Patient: sex M, age 63
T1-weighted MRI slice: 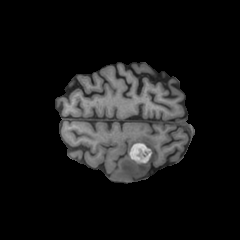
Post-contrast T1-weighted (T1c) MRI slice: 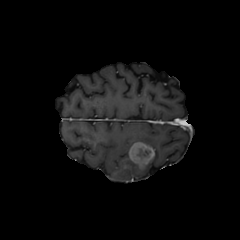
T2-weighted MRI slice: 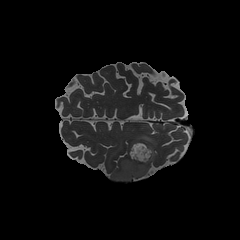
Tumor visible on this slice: yes
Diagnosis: Glioblastoma, IDH-wildtype
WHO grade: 4